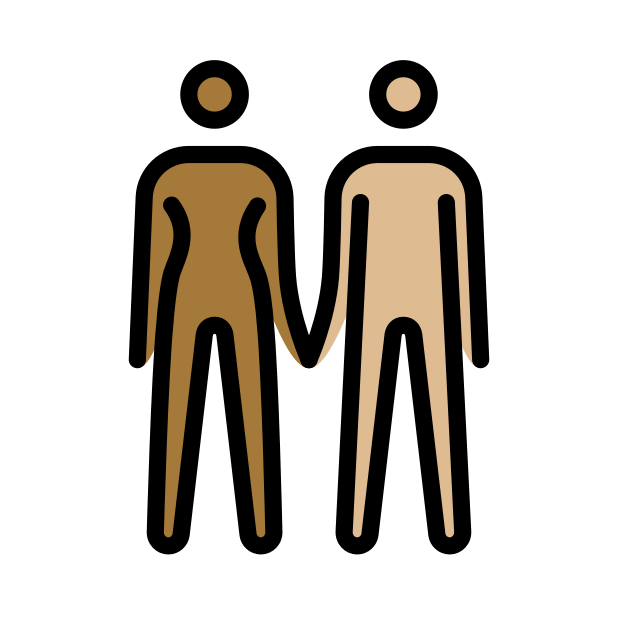
woman and man holding hands: medium-dark skin tone, medium-light skin tone